Interaction volume radius: 5 \u00c5
Interaction volume height: 10 \u00c5
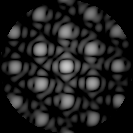
Disorder parameter: 0.07152